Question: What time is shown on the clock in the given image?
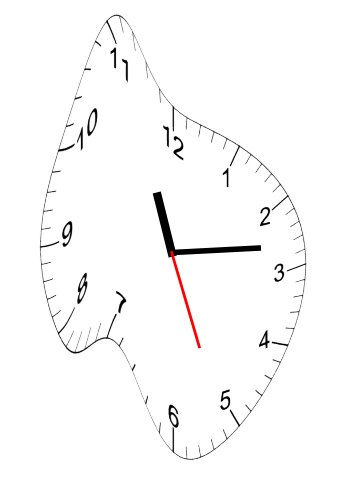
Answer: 11:13:26